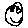
Label: smiley face